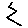
Label: zigzag